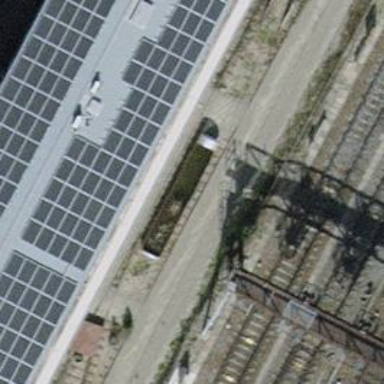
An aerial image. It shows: Abandoned spur railway.